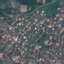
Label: Residential